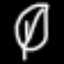
Label: leaf